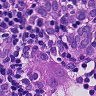
Metastatic tissue present: yes